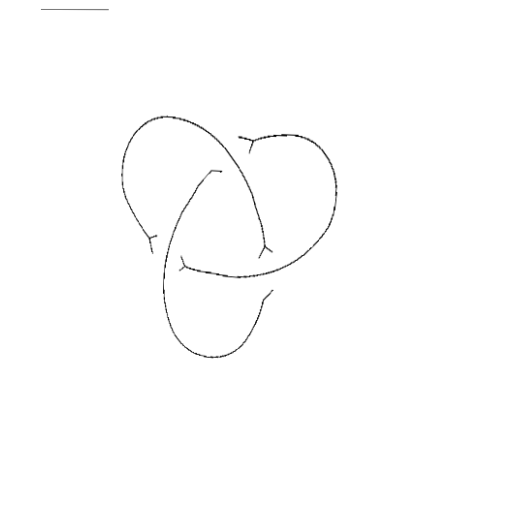
Crossing number: 3